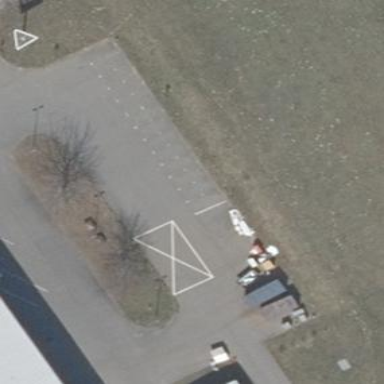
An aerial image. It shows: Parking area with surface.